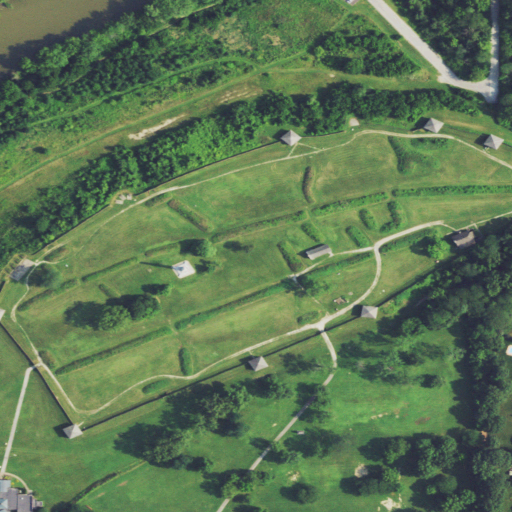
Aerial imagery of mountain in Ohio named Indian Hill containing open development, low intensity development, herbaceous wetlands, medium intensity development, open water, deciduous forest, and high intensity development